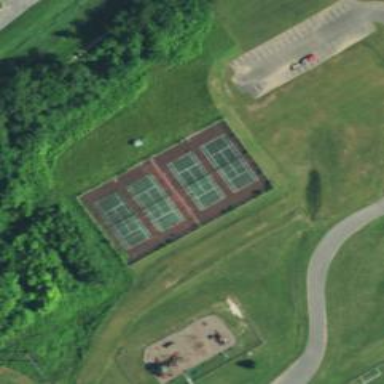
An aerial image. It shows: Tennis court on the leisure land pitch.